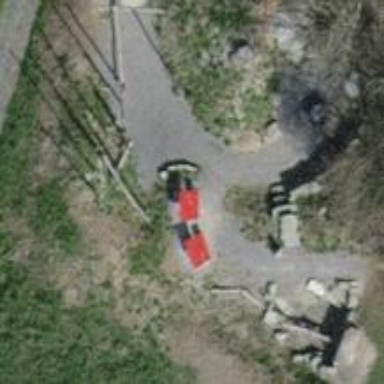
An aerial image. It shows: Picnic table located in leisure land area.